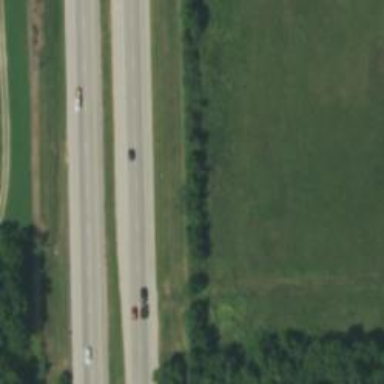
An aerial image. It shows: This image shows trunk highway that functions as expressway.